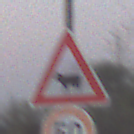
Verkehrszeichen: ViehtriebRechts
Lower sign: Geschwindigkeit50
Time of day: SunriseSunset
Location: Outdoor (Nature)
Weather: Clear
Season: NotSpecified
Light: Natural